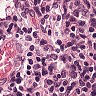
Metastatic tissue present: no